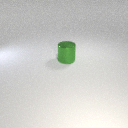
large green metal cylinder